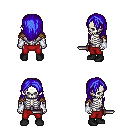
a pixel art fantasy rpg character, male body template, skeleton, leather shoulder armor, red pants, blue long hairstyle, white cloth bracers, black shoes, dagger, four views (front, back, left, right), 2x2 character sprite sheet, small pixel art, hard edges, no anti-aliasing